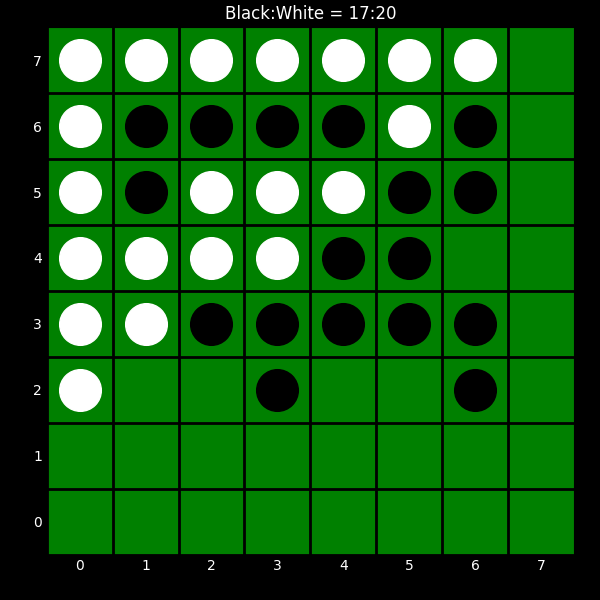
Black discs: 17
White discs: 20